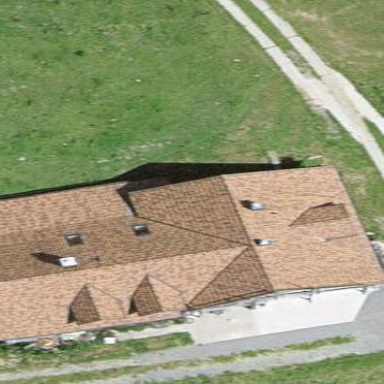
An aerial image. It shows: Gabled roofed house.